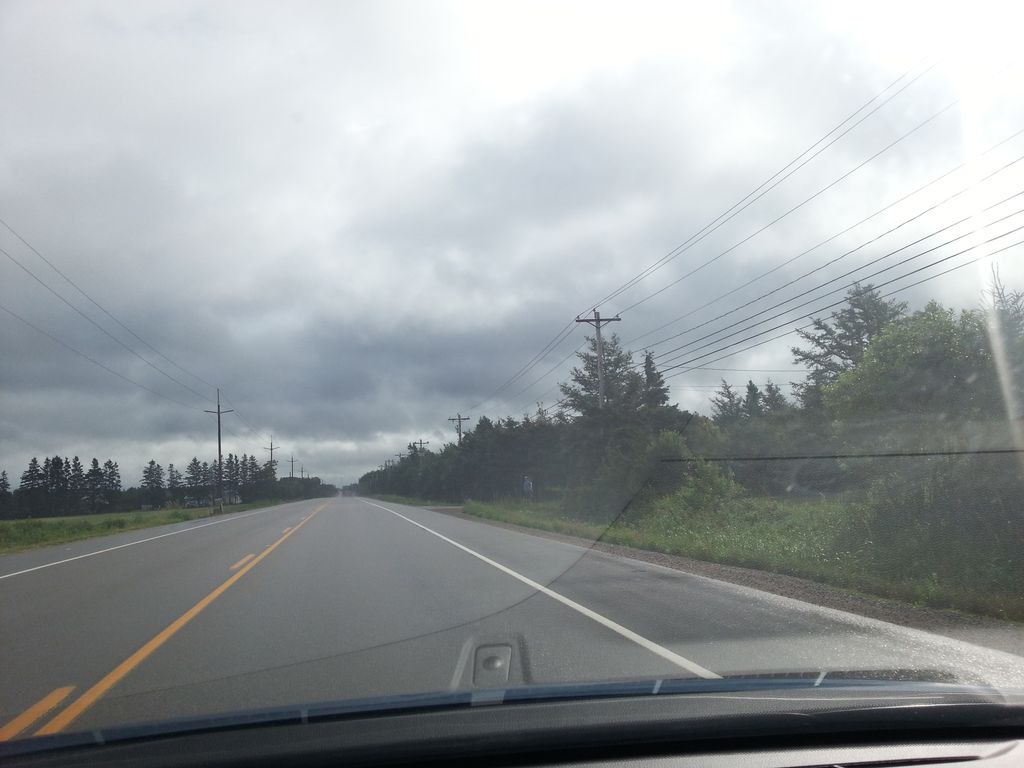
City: charlottetown